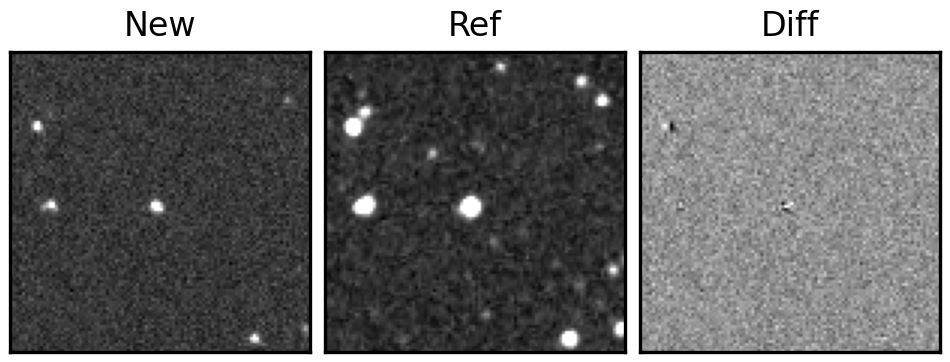
Label: bogus